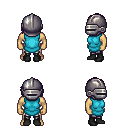
a pixel art fantasy rpg character, male body template, human, tanned skin, teal tunic, metal pants, blue bangs hairstyle, metal helm, black shoes, four views (front, back, left, right), 2x2 character sprite sheet, small pixel art, hard edges, no anti-aliasing